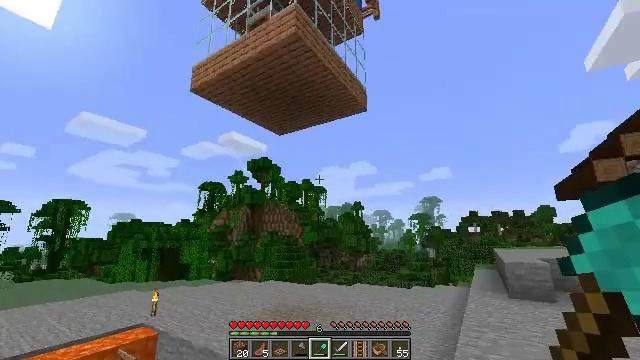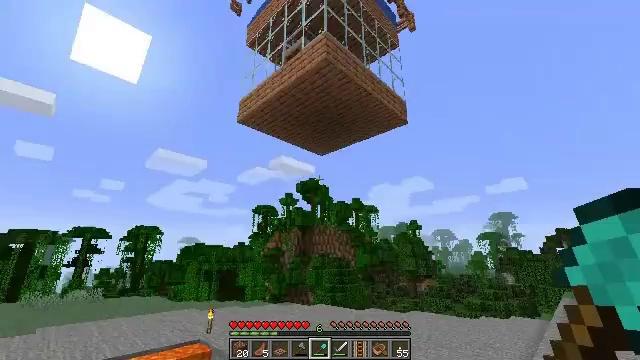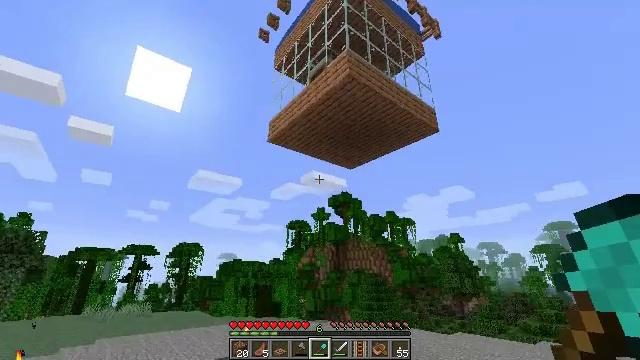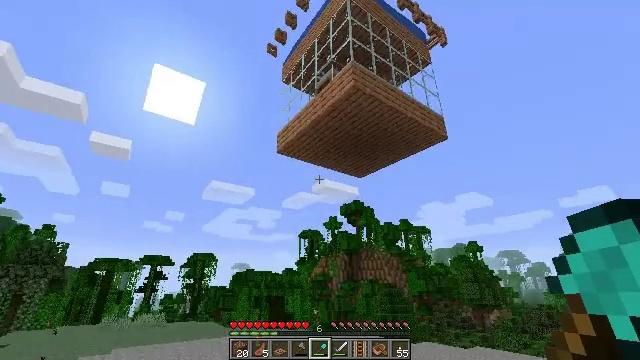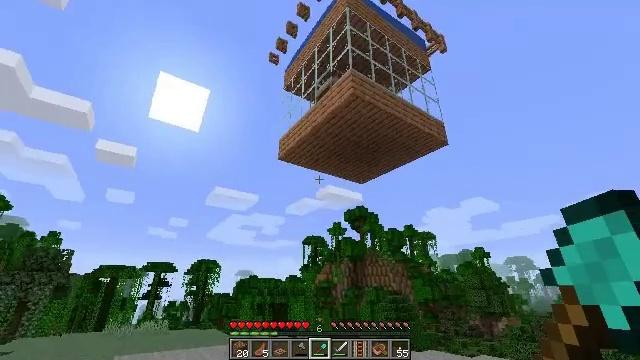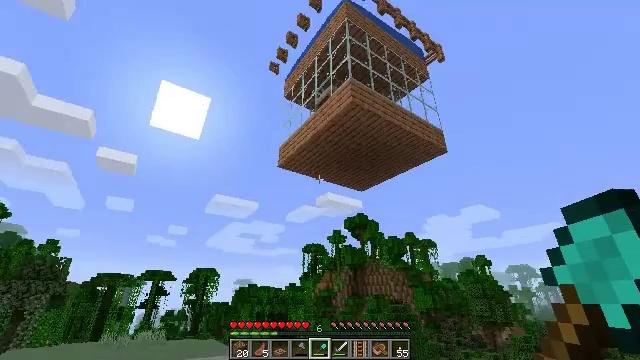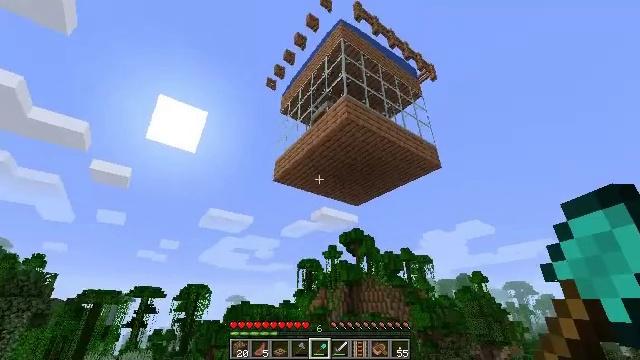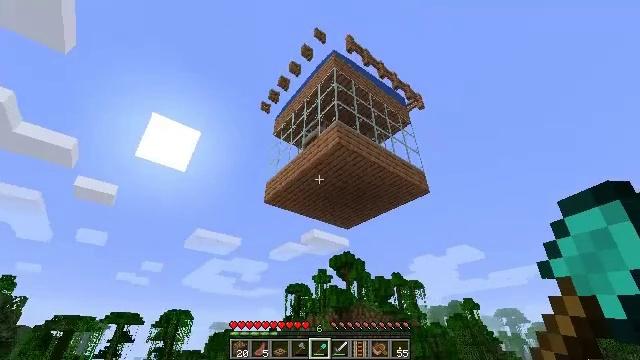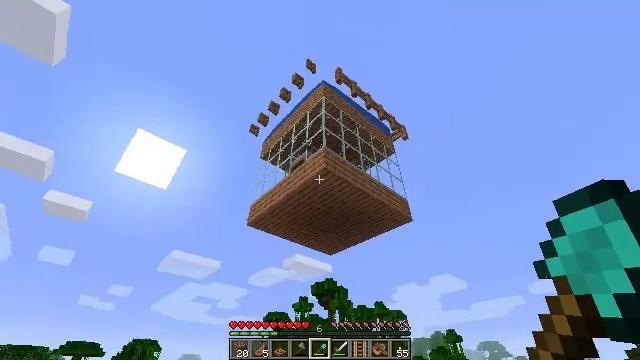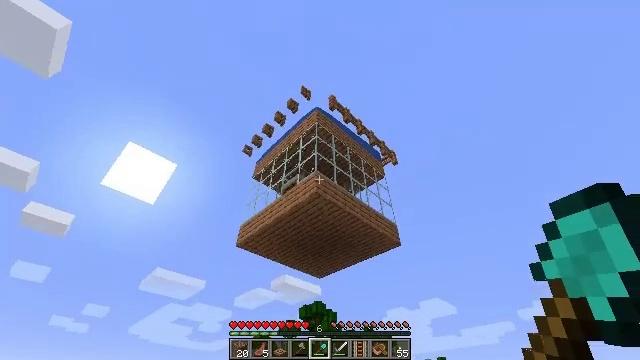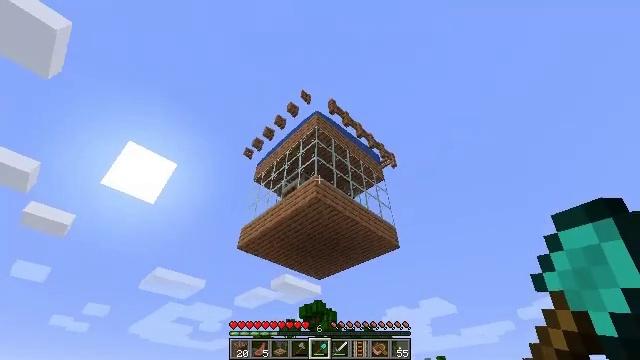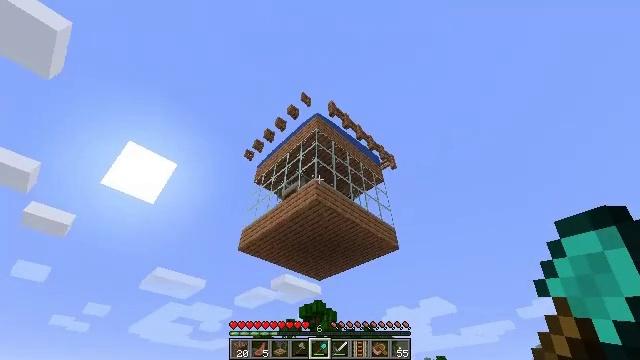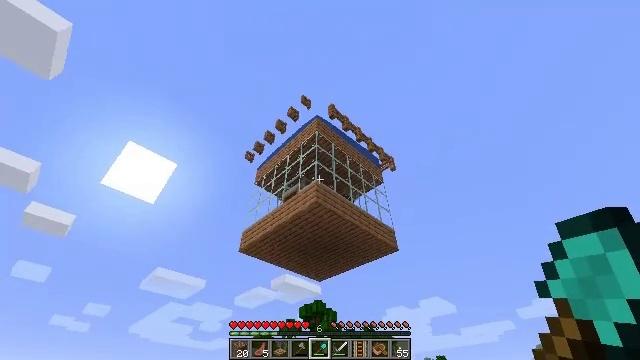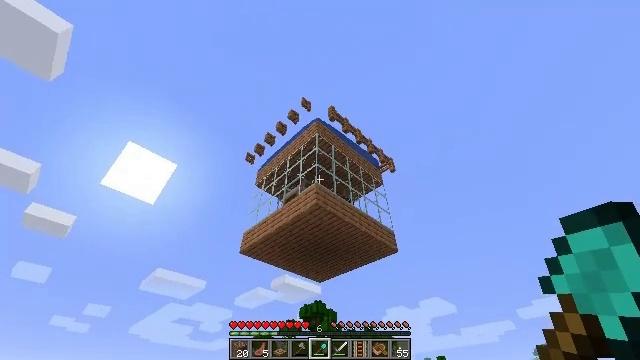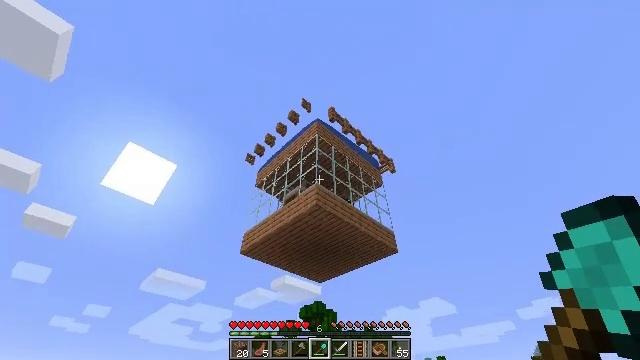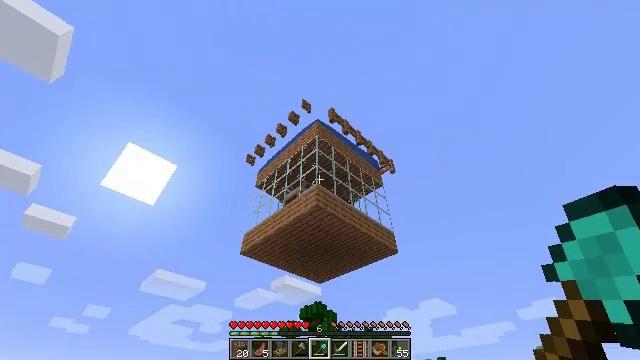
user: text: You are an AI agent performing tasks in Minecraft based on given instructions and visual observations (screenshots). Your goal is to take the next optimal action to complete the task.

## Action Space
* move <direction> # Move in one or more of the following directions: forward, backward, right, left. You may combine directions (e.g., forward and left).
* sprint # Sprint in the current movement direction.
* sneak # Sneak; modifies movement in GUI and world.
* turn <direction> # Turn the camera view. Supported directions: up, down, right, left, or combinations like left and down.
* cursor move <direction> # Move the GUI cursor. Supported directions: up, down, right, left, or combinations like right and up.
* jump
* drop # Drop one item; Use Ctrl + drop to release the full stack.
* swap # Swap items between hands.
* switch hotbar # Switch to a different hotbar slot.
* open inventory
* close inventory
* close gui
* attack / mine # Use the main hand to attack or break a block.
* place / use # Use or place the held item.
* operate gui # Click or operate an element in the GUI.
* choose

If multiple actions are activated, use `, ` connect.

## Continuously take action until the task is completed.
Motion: motion action
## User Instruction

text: Break the poppy plant.
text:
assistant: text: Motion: turn left and up
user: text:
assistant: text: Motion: turn left and up
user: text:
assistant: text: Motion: turn left and up
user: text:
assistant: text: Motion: turn up
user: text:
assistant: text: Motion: turn up
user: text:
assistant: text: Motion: turn right and up
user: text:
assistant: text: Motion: move back, turn right and up
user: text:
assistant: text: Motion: move back, turn right and up
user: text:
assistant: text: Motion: move back, turn right and up
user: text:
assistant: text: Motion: move back
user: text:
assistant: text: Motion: move back
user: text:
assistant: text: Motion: no_op
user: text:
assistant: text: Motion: no_op
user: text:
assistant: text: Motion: no_op
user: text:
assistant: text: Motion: no_op
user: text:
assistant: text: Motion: no_op
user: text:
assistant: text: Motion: no_op
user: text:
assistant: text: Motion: no_op
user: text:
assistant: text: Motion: no_op
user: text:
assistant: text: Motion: no_op
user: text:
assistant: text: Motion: no_op
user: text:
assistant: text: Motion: no_op
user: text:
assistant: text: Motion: no_op
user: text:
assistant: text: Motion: no_op
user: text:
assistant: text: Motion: no_op
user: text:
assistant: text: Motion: no_op
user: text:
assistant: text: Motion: no_op
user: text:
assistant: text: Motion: no_op
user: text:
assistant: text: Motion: no_op
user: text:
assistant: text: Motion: no_op